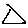
Label: triangle